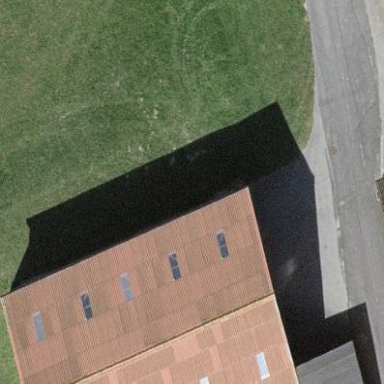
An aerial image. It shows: Farm building.